Question: I am building a web project at Eclipse in Java. I wrote a simple HTML and CSS files but I can't see how to link them and I can't spot the problem.
'''
<link rel="stylesheet" type="text/css" href="css/AdminOptionCss.css" >
'''
My files are located here:

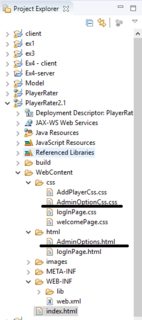
Answer: you have to give a relative path of that css file , it means that :
your HTML's are in 'html' folder , but your CSS's are not in 'html' folder but your are trying to load them from 'html' folder!
what you need to do is, go a step backward in directory by using '../' and continue pathing, something like this :
'''
<link rel="stylesheet" href="../css/AdminOptionCss.css" >
'''